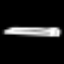
Label: pencil